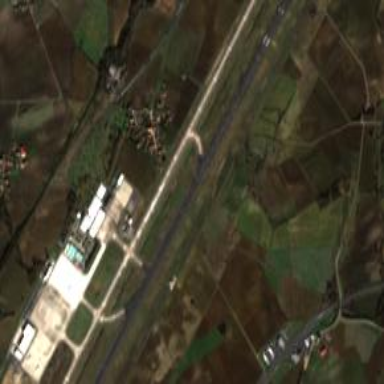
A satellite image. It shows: The area is taxiway in the airport.